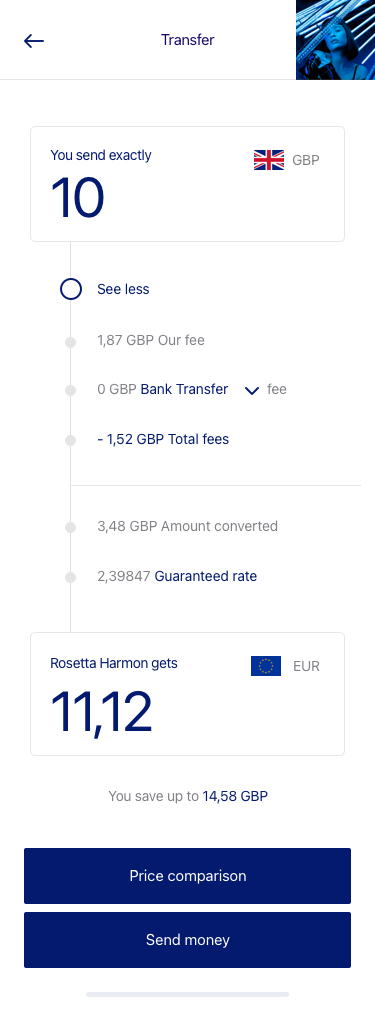
Text in this UI design:
You send exactly
10
GBP
Rosetta Harmon gets
You save up to 14,58 GBP
See less
1,87 GBP Our fee
11,12
- 1,52 GBP Total fees
3,48 GBP Amount converted
2,39847 Guaranteed rate
0 GBP Bank Transfer
fee
EUR